Interaction volume radius: 10 \u00c5
Interaction volume height: 30 \u00c5
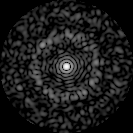
Disorder parameter: 0.8439